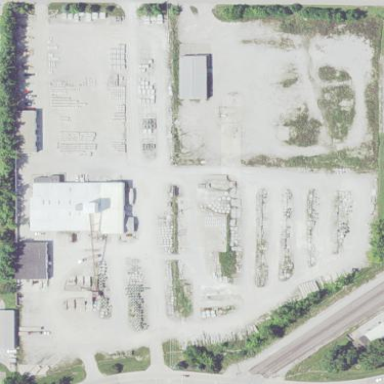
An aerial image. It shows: Industrial area dedicated to concrete plant.